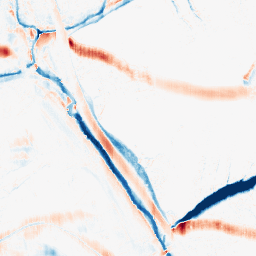
Category: morphological
Decomposition family: morphological_ellipse
Decomposition parameters: operation: average
width: 20
height: 5
Upsampling method: quintic
Upsampling parameters: scale: 8
Upsampling scale: 8